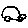
Label: car